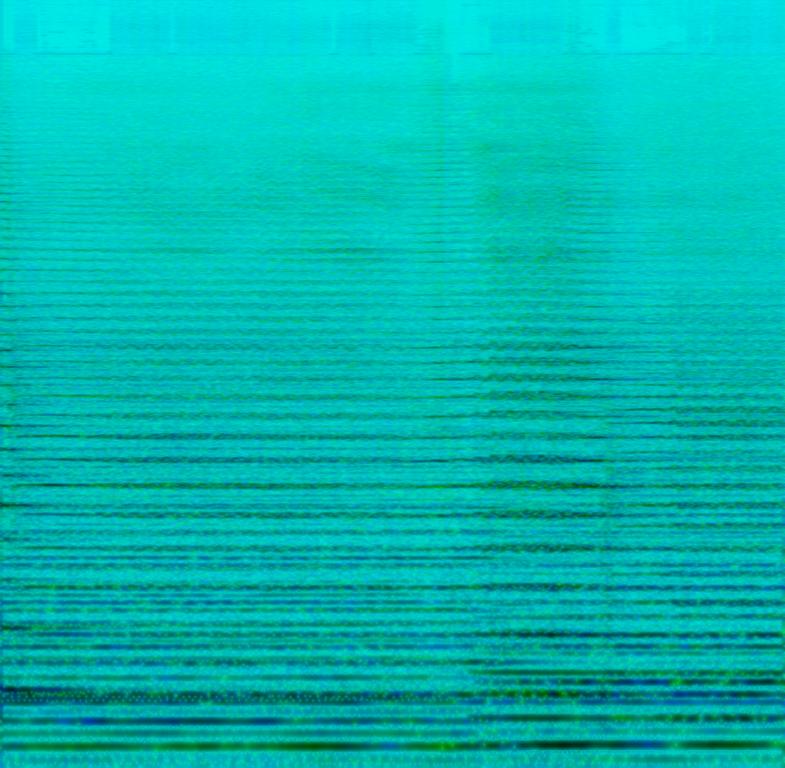
This audio contains a string section playing a sad/melancholic piece. A violin/viola is playing the lead melody while celli and upright basses being played with a bow are supporting the melody with chords. The lead melody is panned to the right side of the speakers. This song may be playing in a sad and dramatic movie scene.